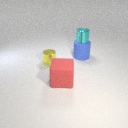
large red rubber cube to the right of small yellow metal cylinder